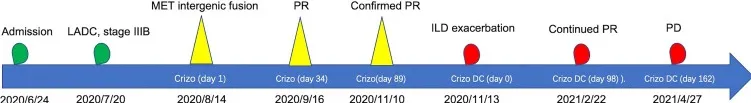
Historical and current information from this episode of care organized as timeline. LADC, lung adenocarcinoma; MET, mesenchymal-epithelial transition factor; PR, partial response; PD, progressive disease; ILD, interstitial lung disease; Crizo, crizotinib; Crizo DC, crizotinib was discontinued.
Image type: chart (chart)